Question: I set three buttons. Every button is tagged 1...3.

My UITapGestureRecognizer works only once and only for first UIButton. Can't select other two options.
Code:
'''
- (void)viewDidLoad
{
[super viewDidLoad];
UITapGestureRecognizer *recognizer = [[UITapGestureRecognizer alloc] initWithTarget:self action:@selector(buttonTapped:)];
recognizer.delegate = self;
recognizer.cancelsTouchesInView = NO;
[recognizer setNumberOfTapsRequired:1];
[_btnNegative addGestureRecognizer:recognizer];
[_btnNeutral addGestureRecognizer:recognizer];
[_btnPositive addGestureRecognizer:recognizer];
}
'''
And the 'buttonTapped:' method:
'''
-(void)buttonTapped:(UITapGestureRecognizer *)recognizer
{
switch (((UIGestureRecognizer *)recognizer).view.tag)
{
case 1:
{
NSLog(@"Positive");
[_btnPositive setBackgroundImage:[UIImage imageNamed:@"checkedBox"] forState:UIControlStateNormal];
[_btnNegative setBackgroundImage:[UIImage imageNamed:@"UncheckedBox"] forState:UIControlStateNormal];
[_btnNeutral setBackgroundImage:[UIImage imageNamed:@"UncheckedBox"] forState:UIControlStateNormal];
_opinion=@"Positive";
break;
}
case 2:
{
NSLog(@"Negative");
[_btnNegative setBackgroundImage:[UIImage imageNamed:@"checkedBox"] forState:UIControlStateNormal];
[_btnPositive setBackgroundImage:[UIImage imageNamed:@"UncheckedBox"] forState:UIControlStateNormal];
[_btnNeutral setBackgroundImage:[UIImage imageNamed:@"UncheckedBox"] forState:UIControlStateNormal];
_opinion=@"Negative";
break;
}
case 3:
{
NSLog(@"Neutral");
[_btnNeutral setBackgroundImage:[UIImage imageNamed:@"checkedBox"] forState:UIControlStateNormal];
[_btnNegative setBackgroundImage:[UIImage imageNamed:@"UncheckedBox"] forState:UIControlStateNormal];
[_btnPositive setBackgroundImage:[UIImage imageNamed:@"UncheckedBox"] forState:UIControlStateNormal];
_opinion=@"Neutral";
break;
}
}
}
'''
Only 'case:1' works. Other cases never get called. I rechecked the button tags and are ok 1...3. Your help is much appreciated.
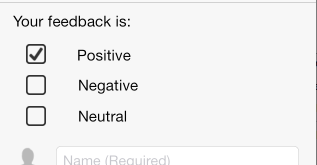
Answer: I had the same problem
Try to assign a new UITapGestureRecognizer to each button:
'''
UITapGestureRecognizer *recognizer = [[UITapGestureRecognizer alloc] initWithTarget:self action:@selector(buttonTapped:)];
recognizer.delegate = self;
recognizer.cancelsTouchesInView = NO;
[recognizer setNumberOfTapsRequired:1];
[_btnNegative addGestureRecognizer:recognizer];
recognizer = [[UITapGestureRecognizer alloc] initWithTarget:self action:@selector(buttonTapped:)];
[_btnNeutral addGestureRecognizer:recognizer];
recognizer = [[UITapGestureRecognizer alloc] initWithTarget:self action:@selector(buttonTapped:)];
[_btnPositive addGestureRecognizer:recognizer];
'''